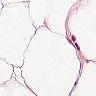
Metastatic tissue present: yes